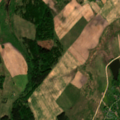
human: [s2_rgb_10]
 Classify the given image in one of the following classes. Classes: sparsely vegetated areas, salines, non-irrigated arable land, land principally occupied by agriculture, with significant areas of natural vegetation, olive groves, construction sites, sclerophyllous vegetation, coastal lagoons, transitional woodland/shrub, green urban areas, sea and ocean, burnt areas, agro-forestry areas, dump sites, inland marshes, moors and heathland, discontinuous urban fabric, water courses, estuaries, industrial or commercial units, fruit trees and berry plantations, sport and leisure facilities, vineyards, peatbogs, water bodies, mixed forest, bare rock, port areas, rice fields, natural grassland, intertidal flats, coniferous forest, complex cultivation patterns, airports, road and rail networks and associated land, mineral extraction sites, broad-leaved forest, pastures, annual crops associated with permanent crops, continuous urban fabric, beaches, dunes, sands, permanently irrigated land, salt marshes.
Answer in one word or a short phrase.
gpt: non-irrigated arable land, pastures, complex cultivation patterns, transitional woodland/shrub